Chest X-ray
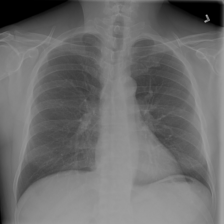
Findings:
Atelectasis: negative
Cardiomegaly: negative
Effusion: negative
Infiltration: negative
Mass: negative
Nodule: negative
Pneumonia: negative
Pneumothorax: negative
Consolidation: negative
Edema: negative
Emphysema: negative
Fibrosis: negative
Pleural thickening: negative
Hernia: negative